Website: macys
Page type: customer-info-address
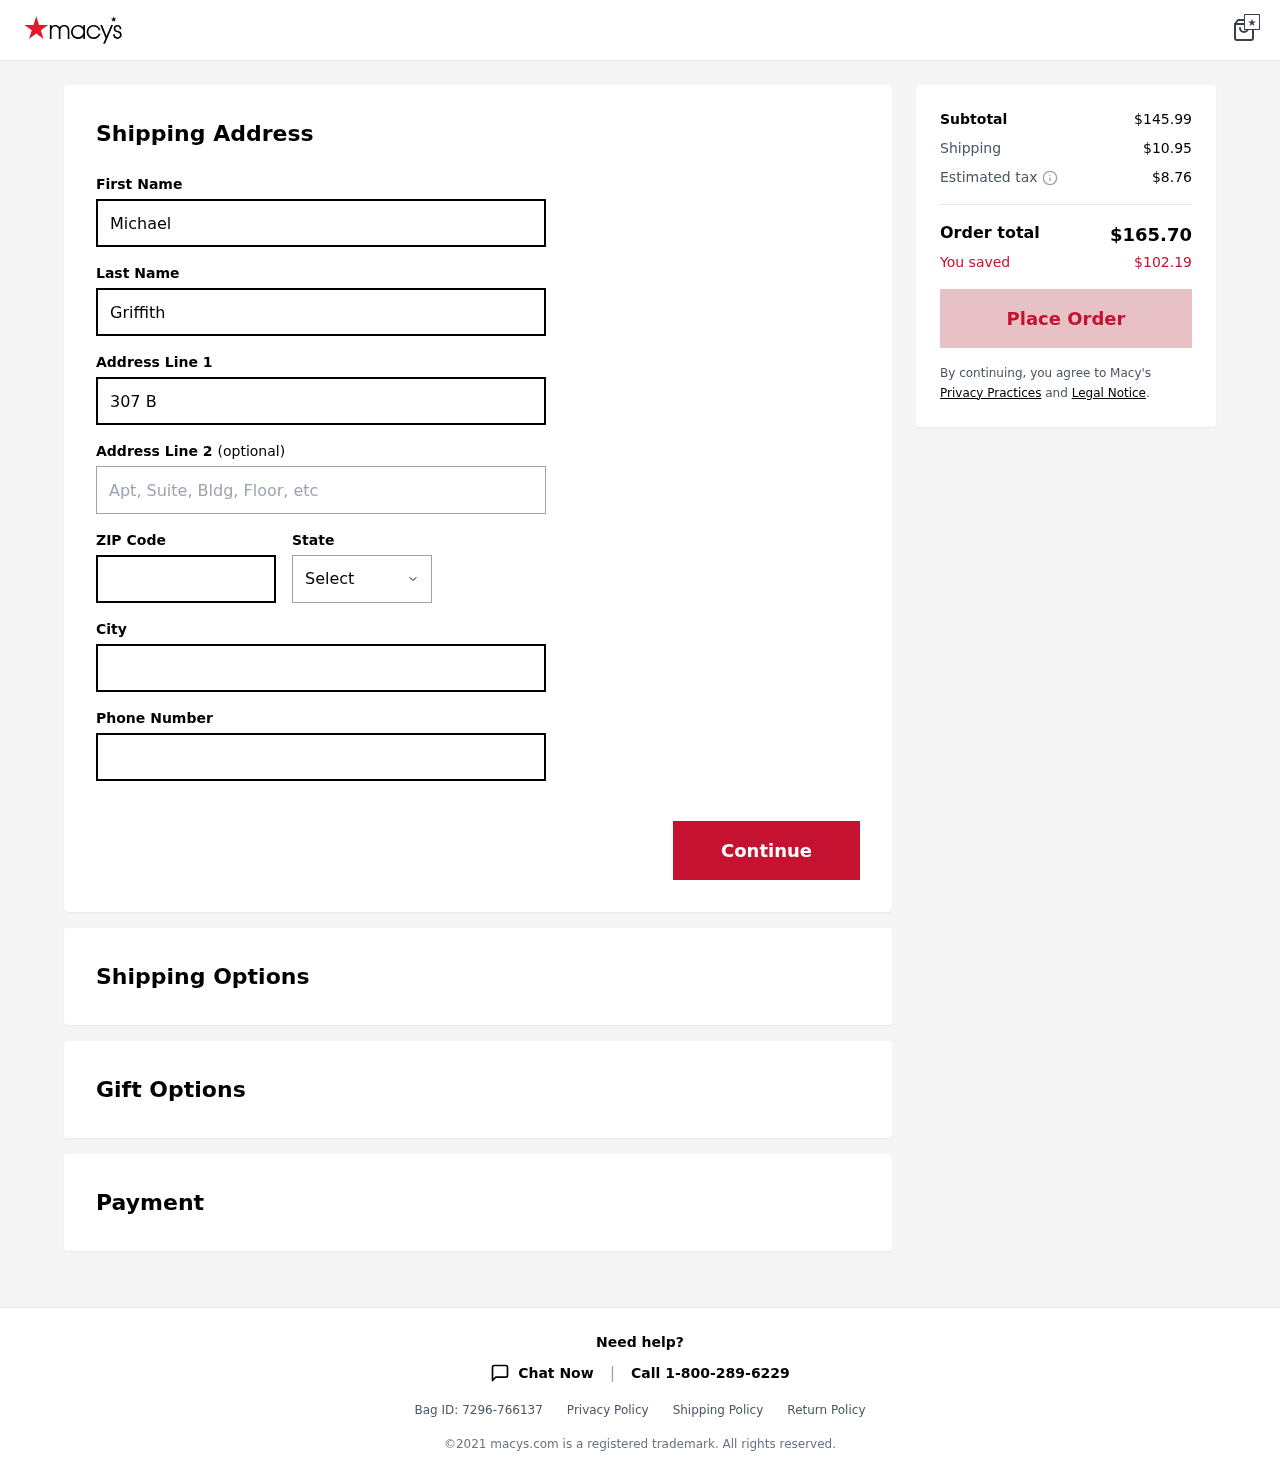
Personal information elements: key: PII_CITY
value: Kristinachester
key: PII_FIRSTNAME
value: Michael
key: PII_LASTNAME
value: Griffith
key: PII_PHONE
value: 9319513660
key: PII_POSTCODE
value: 54464
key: PII_STATE
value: South Carolina
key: PII_STREET
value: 307 Brian Union
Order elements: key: ORDER_SUBTOTAL
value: $145.99
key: ORDER_SHIPPING_COST
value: $10.95
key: ORDER_TAX
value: $8.76
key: ORDER_TOTAL
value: $165.70
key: ORDER_SAVINGS
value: $102.19